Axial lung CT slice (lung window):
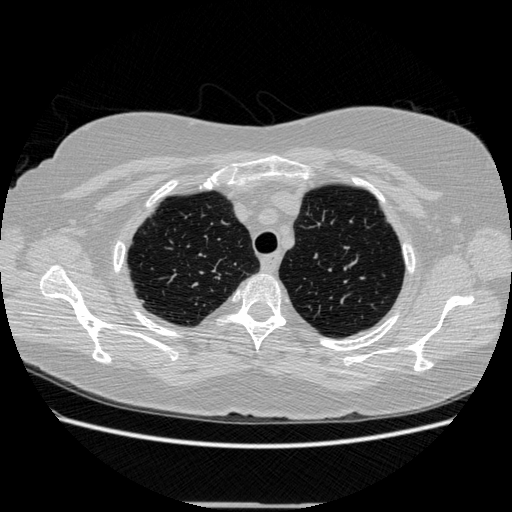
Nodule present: yes
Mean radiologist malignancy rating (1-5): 2.5